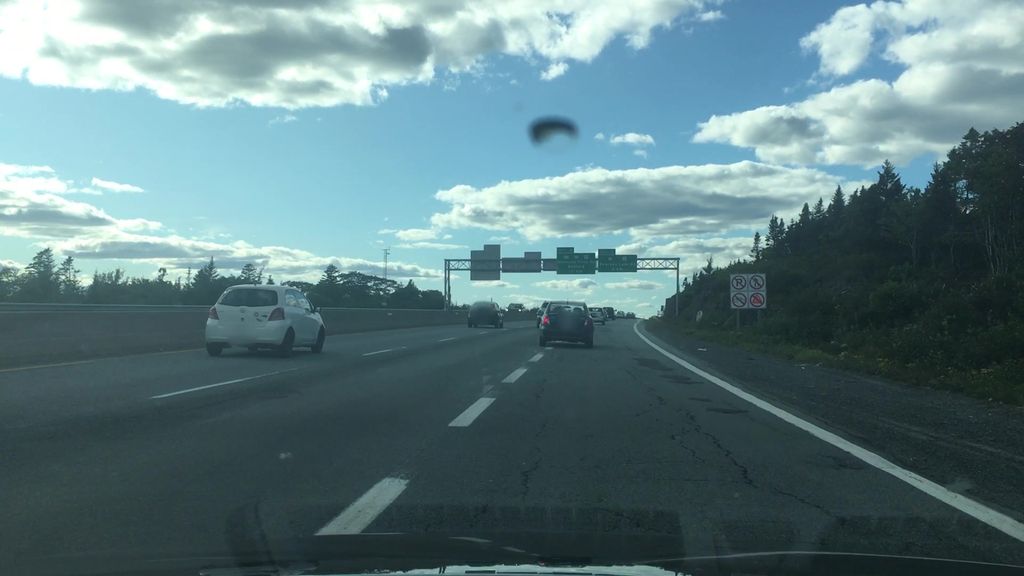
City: halifax